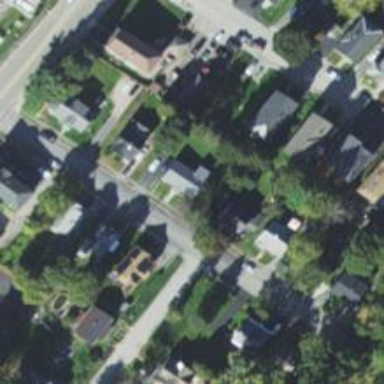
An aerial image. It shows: Residential road.